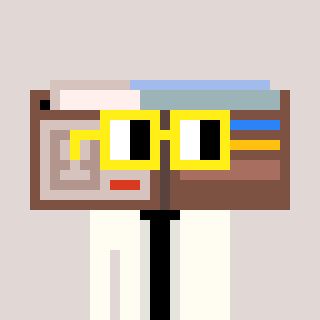
a pixel art character with square yellow glasses, a wallet-shaped head and a grayscale-colored body on a warm background